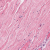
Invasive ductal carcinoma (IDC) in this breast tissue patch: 0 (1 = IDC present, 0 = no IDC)